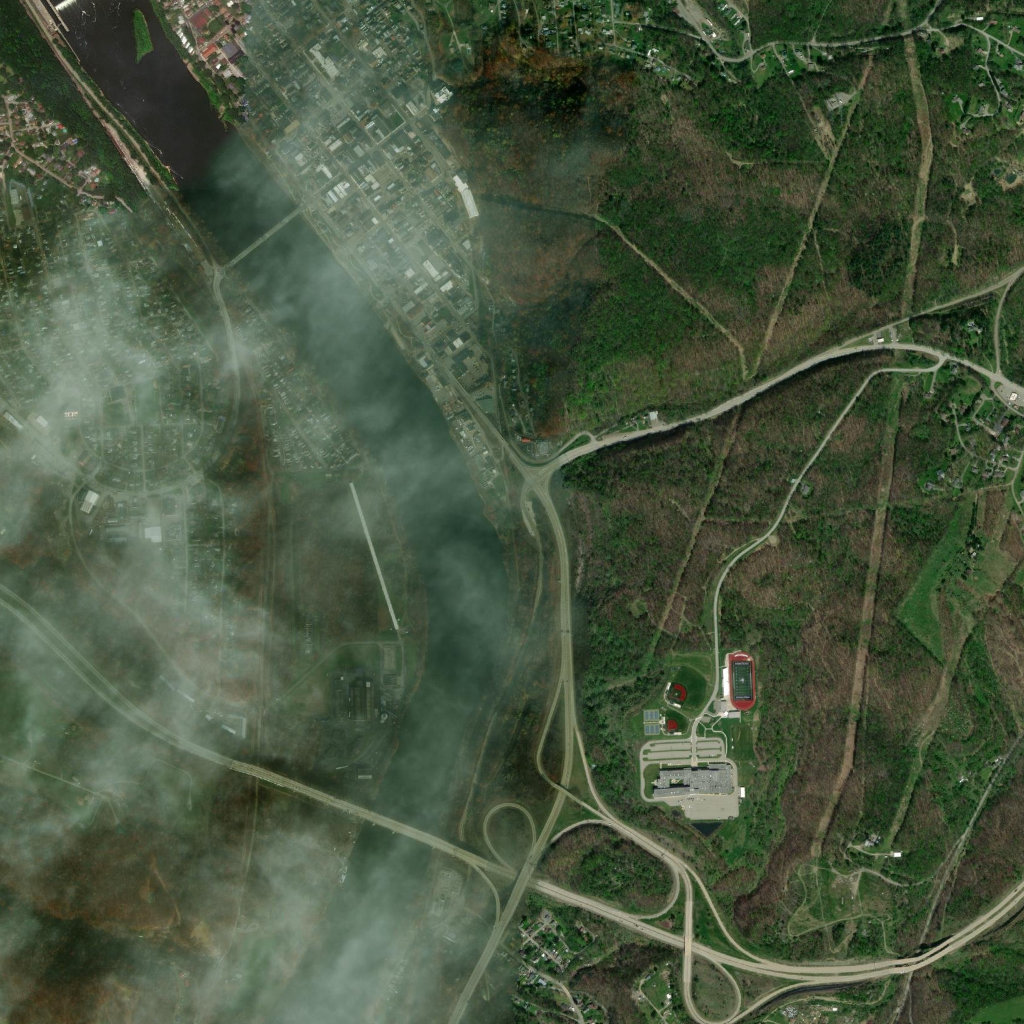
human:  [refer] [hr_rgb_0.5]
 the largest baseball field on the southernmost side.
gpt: <box>[[64, 64, 69, 69, 0]]</box>

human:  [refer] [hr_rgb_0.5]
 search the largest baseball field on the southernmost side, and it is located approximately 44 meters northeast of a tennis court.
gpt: <box>[[64, 64, 69, 69, 0]]</box>